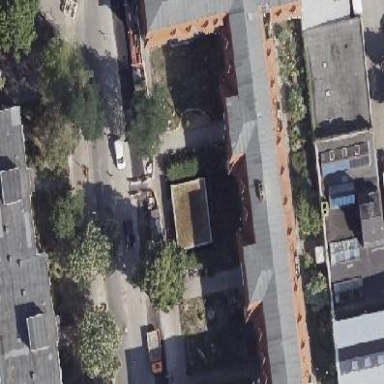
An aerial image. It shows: Apartments housed in building with gambrel roof.